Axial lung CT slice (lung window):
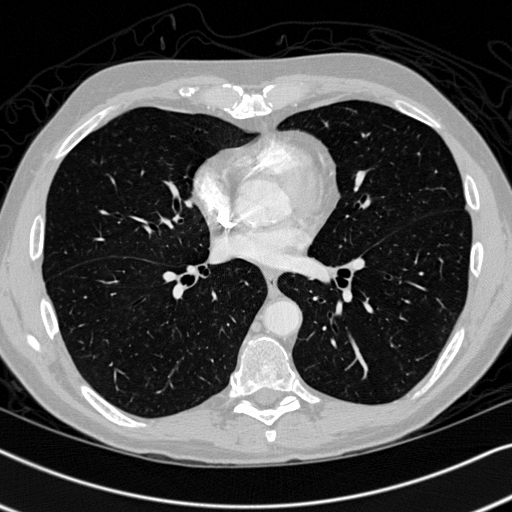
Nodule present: no